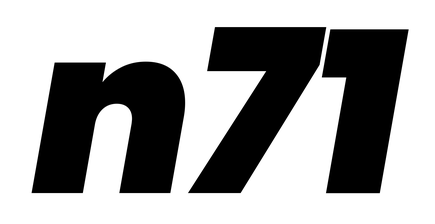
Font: Poppins-BlackItalic